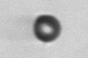
Label: bead